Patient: sex F, age 67
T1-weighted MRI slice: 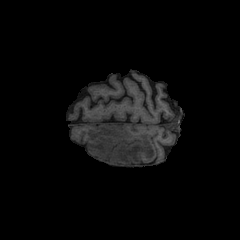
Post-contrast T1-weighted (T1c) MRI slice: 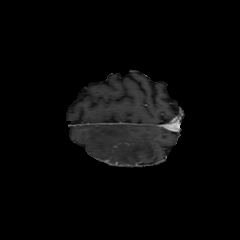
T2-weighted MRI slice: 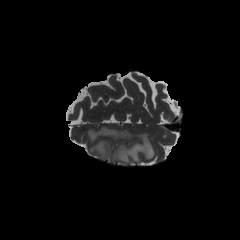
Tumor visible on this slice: yes
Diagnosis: Astrocytoma, IDH-mutant
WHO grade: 4